Aerial crown-view tile of a tropical tree (Barro Colorado Island, Panama), acquired 20240813:
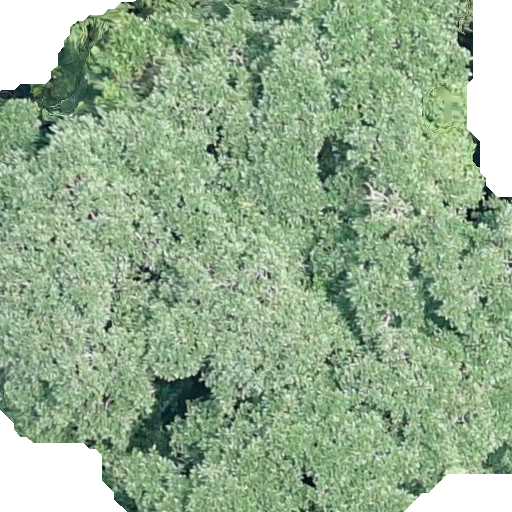
Species: Ficus insipida
GBIF accepted scientific name: Ficus insipida
Crown area: 432.147 m²